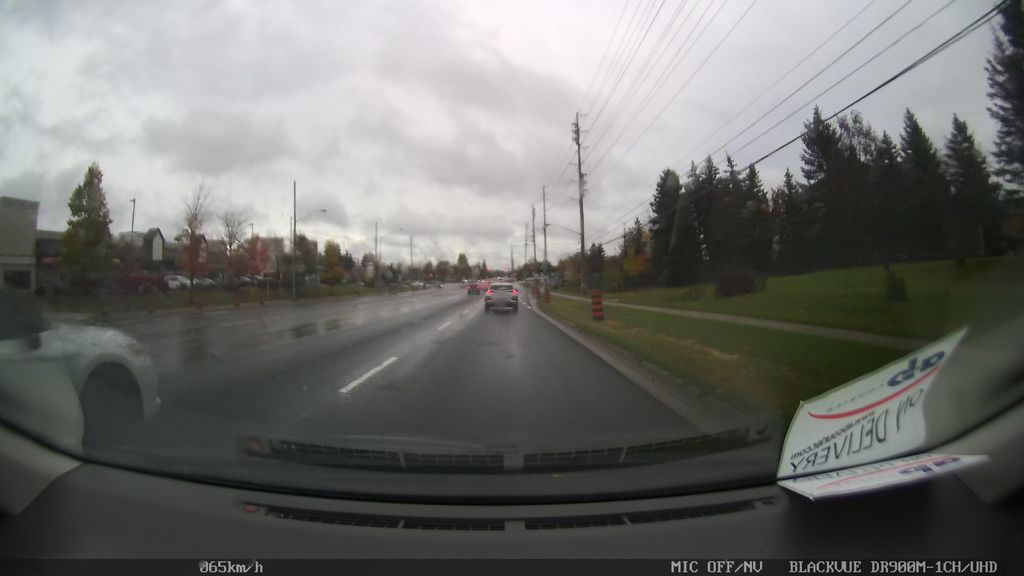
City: toronto